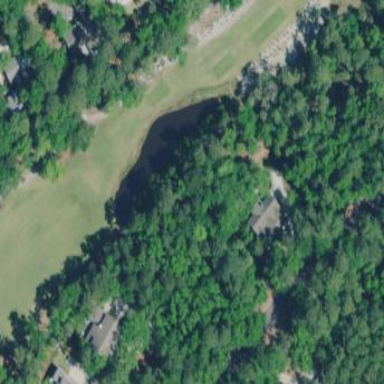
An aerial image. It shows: Water hazard in golf course. The hazard is natural water feature.